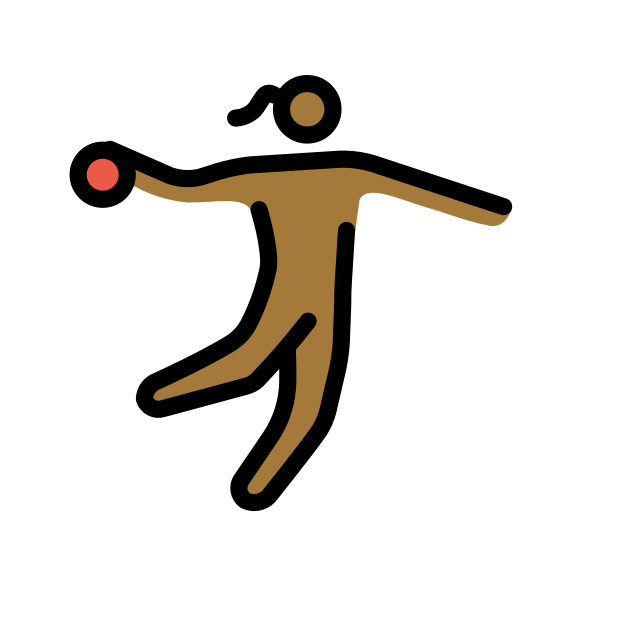
woman playing handball: medium-dark skin tone